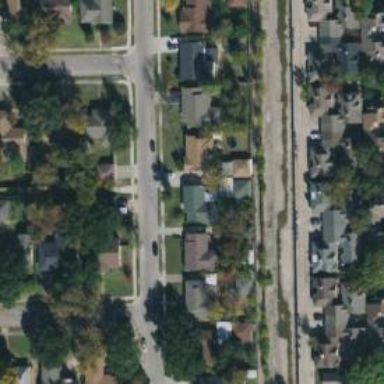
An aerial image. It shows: Alleyway designated as service road.